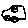
Label: car